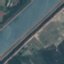
Land use / land cover: River